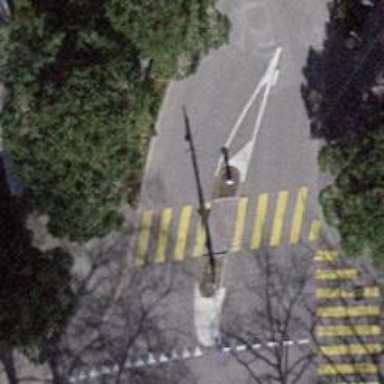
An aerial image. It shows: Uncontrolled crossing with central island on the road.